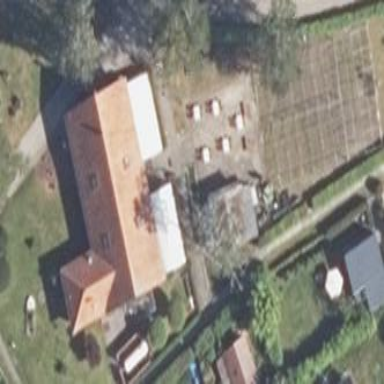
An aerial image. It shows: Outdoor seating area for leisure land.